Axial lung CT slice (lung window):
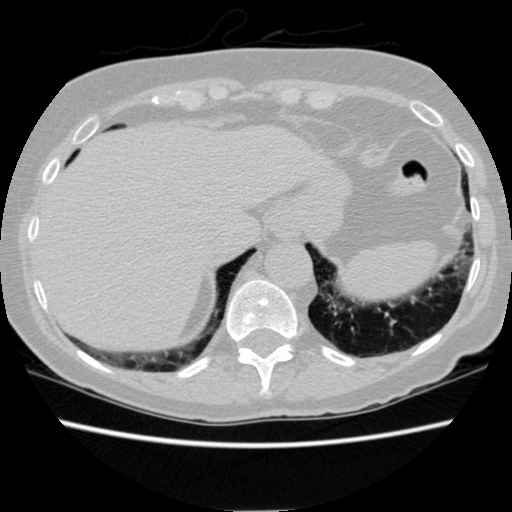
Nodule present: no